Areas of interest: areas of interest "Power Supply Bureau Staff Residential Area"
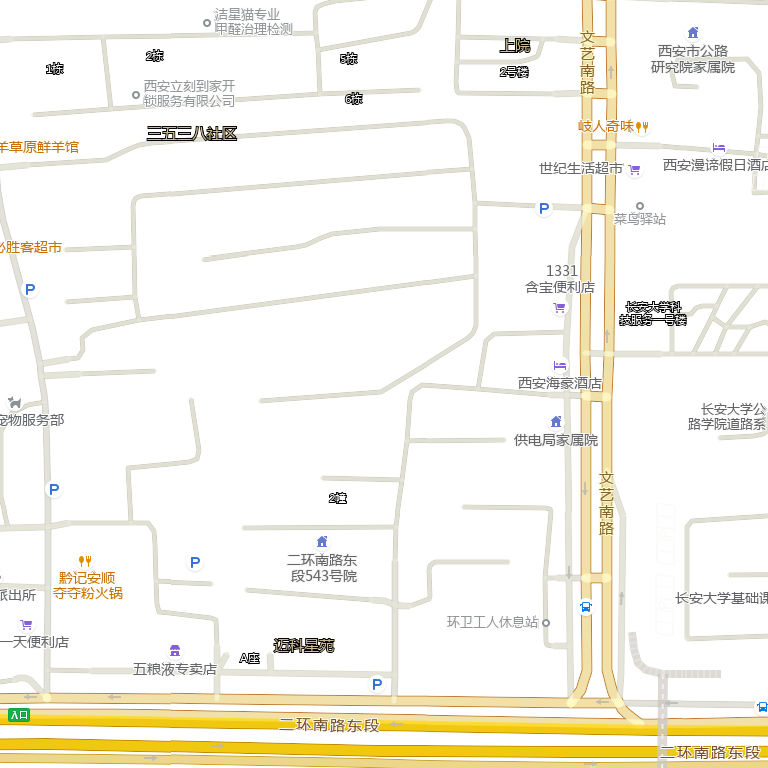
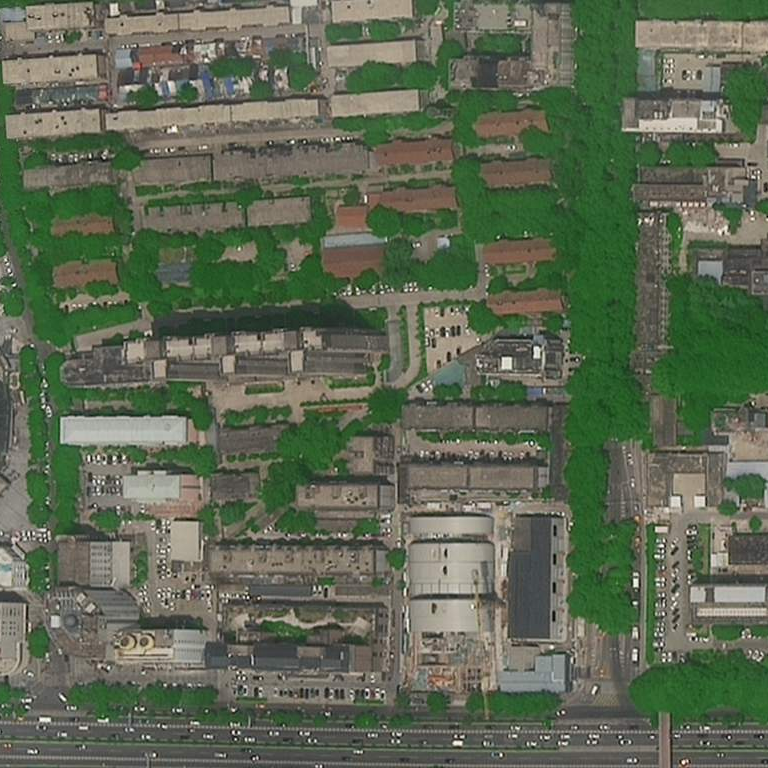